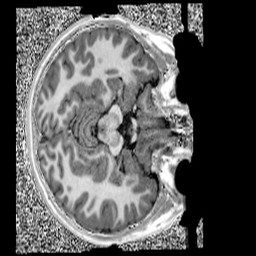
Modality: UNIT1
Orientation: axial
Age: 9
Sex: female
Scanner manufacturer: siemens
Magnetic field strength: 3 T
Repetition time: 4 s
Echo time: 0.00303 s